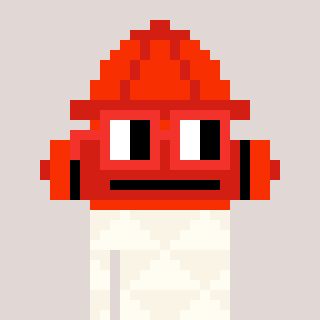
a pixel art character with square red glasses, a fire hydrant-shaped head and a grayscale-colored body on a warm background